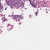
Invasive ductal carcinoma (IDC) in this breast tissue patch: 1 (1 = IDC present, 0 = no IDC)